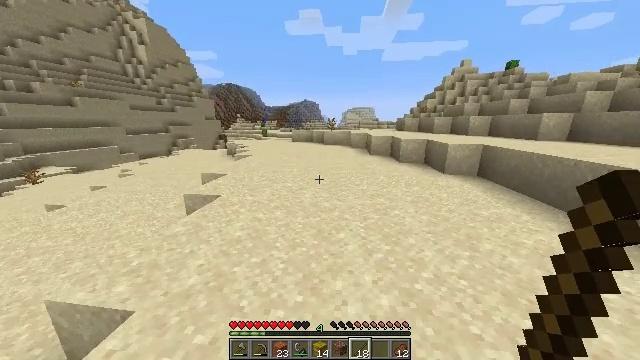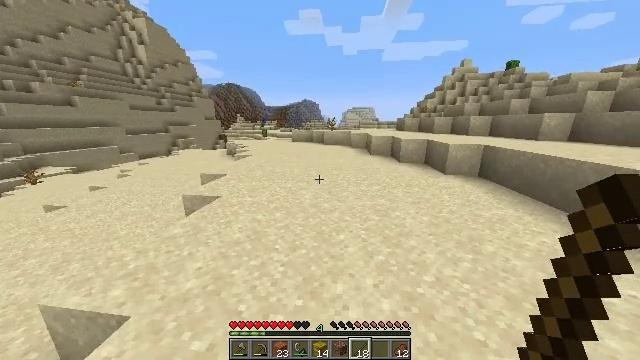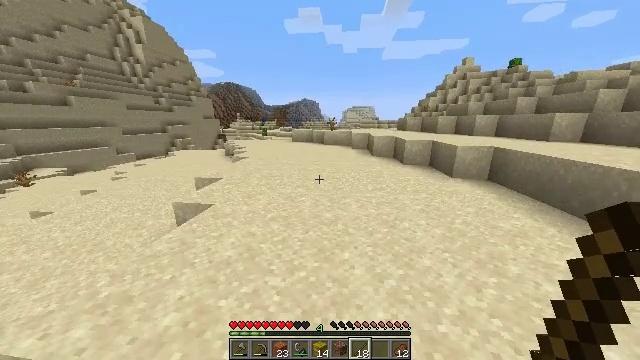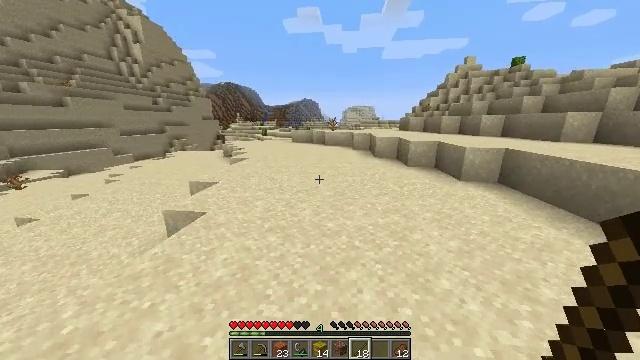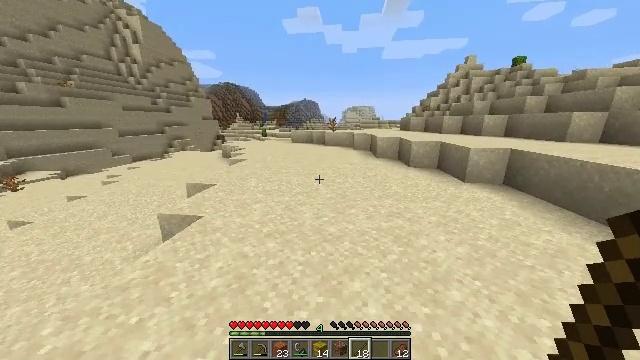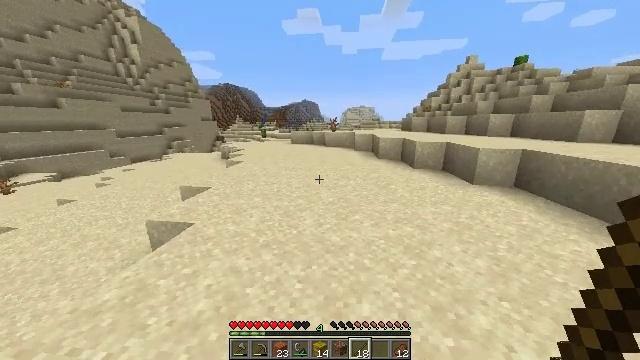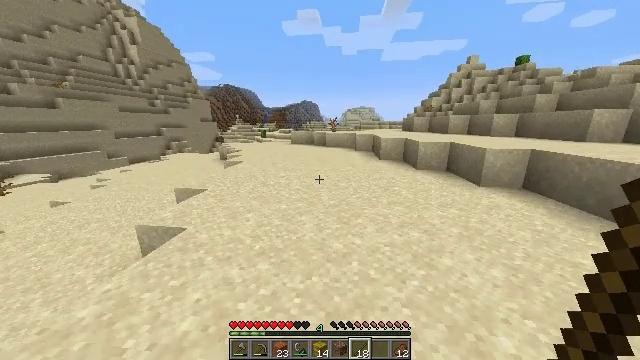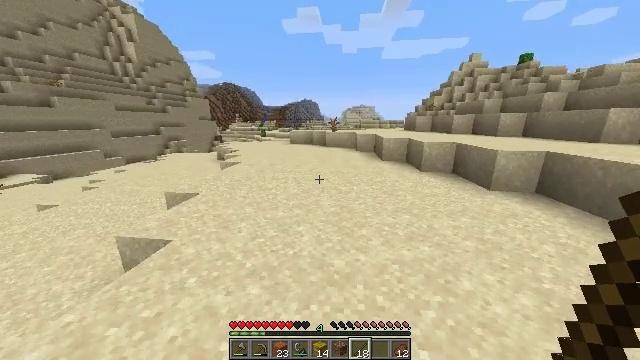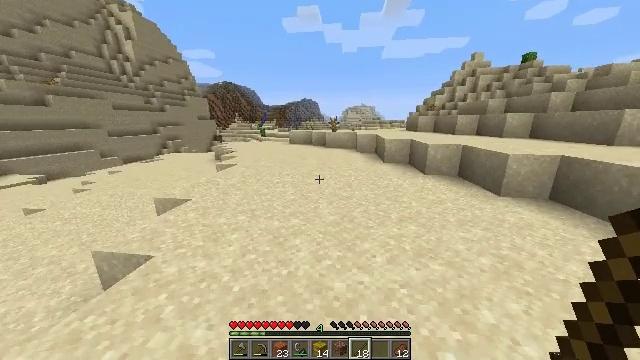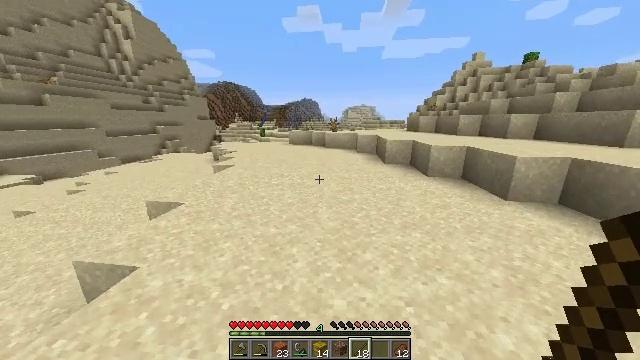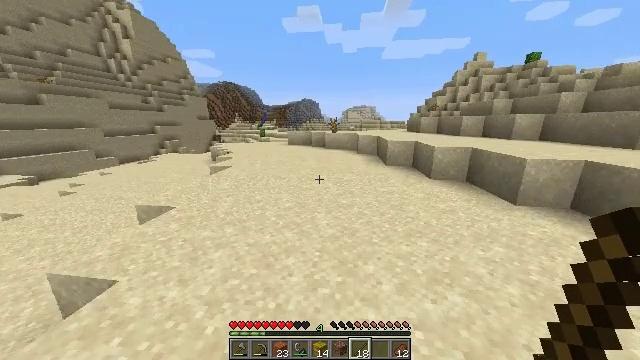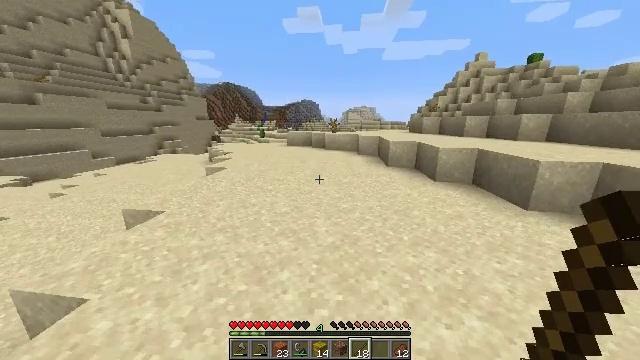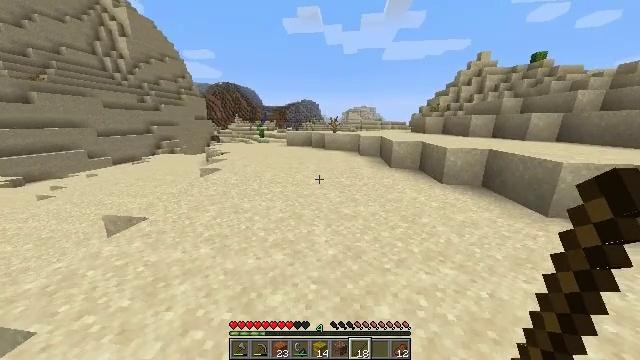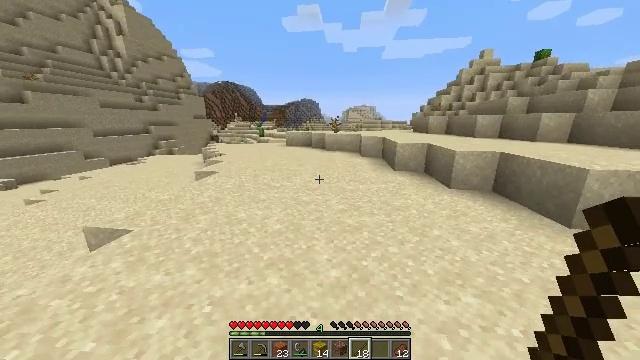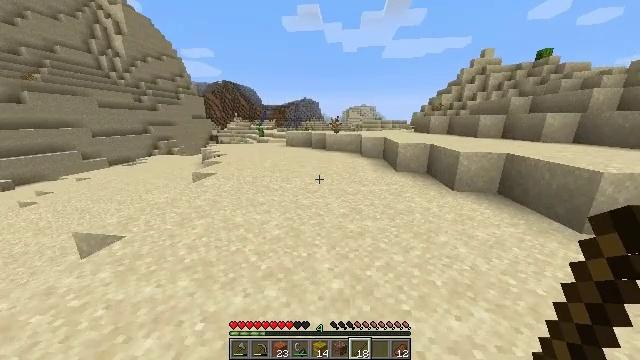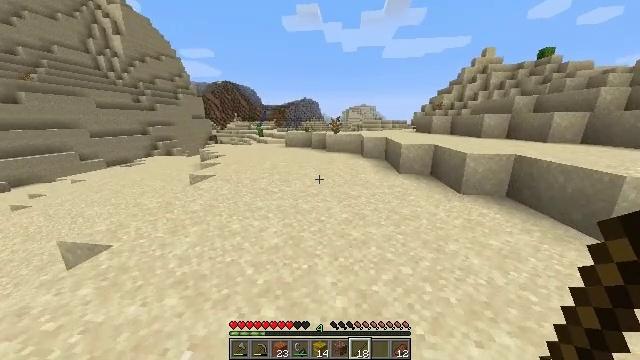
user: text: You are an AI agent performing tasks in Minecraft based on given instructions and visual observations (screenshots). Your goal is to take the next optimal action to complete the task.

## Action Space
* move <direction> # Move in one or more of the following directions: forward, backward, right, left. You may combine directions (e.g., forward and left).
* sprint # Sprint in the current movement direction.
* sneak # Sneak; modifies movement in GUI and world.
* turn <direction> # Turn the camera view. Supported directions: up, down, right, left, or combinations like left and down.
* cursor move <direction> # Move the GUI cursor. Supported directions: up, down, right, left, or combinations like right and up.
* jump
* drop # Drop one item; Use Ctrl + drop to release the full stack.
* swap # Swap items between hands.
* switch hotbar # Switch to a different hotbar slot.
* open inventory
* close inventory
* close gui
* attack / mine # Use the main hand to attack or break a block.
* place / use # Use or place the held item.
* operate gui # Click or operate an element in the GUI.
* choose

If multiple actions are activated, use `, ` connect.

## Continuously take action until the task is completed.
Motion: motion action
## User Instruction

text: Break the dead bush for sticks.
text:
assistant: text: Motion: move forward
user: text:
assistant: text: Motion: move forward
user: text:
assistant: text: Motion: move forward
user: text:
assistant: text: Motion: move forward
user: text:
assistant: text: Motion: move forward
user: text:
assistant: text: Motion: move forward
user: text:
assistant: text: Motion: move forward
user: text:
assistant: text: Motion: move forward
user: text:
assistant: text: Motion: move forward
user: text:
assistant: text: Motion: move forward
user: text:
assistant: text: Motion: move forward
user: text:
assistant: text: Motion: move forward
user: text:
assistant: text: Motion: move forward
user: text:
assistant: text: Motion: move forward
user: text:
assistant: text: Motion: move forward
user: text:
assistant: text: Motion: move forward, sprint
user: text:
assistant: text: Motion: move forward, sprint
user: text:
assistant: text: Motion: move forward, sprint
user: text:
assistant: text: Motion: move forward
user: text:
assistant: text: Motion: move forward
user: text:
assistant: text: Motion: move forward
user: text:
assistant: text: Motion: move forward
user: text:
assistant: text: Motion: move forward
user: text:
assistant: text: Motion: move forward
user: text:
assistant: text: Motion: move forward
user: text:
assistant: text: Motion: move forward
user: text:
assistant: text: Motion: move forward
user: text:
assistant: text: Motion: move forward
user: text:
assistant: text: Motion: move forward
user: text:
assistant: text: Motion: move forward